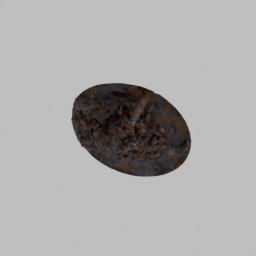
Label: architecture